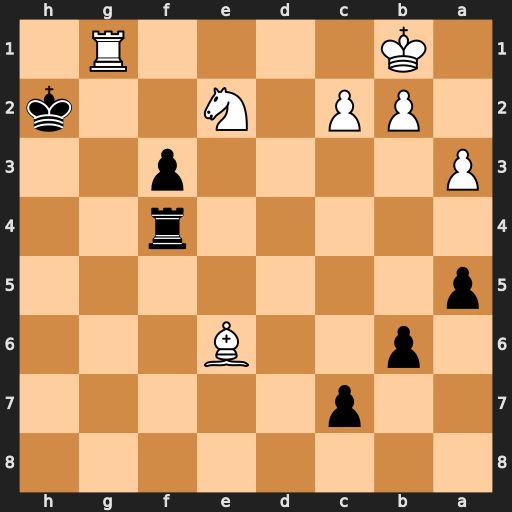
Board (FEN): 8/2p5/1p2B3/p7/5r2/P4p2/1PP1N2k/1K4R1
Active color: b
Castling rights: -
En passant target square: -
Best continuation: fxe2 Re1 Rf1 Kc1 Rxe1+